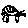
Label: car